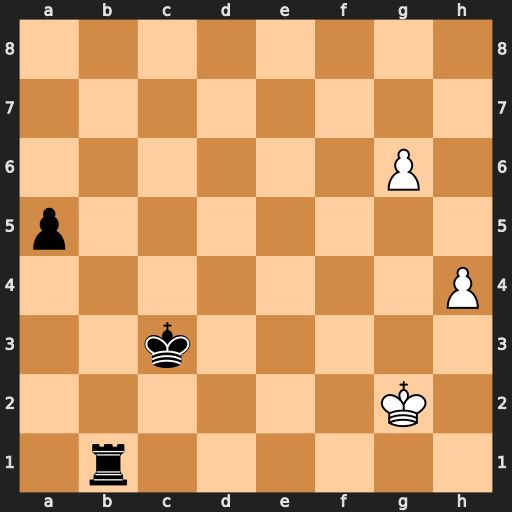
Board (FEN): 8/8/6P1/p7/7P/2k5/6K1/1r6
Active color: w
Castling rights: -
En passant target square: -
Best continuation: g7 Rb8 h5 Rg8 h6